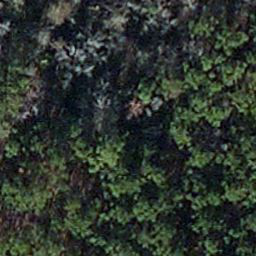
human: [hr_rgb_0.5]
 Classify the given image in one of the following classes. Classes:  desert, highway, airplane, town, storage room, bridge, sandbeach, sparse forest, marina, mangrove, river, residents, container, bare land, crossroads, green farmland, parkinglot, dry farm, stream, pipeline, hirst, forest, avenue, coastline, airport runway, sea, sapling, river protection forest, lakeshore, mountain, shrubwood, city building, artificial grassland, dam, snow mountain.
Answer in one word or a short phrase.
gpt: sapling